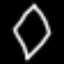
Label: diamond